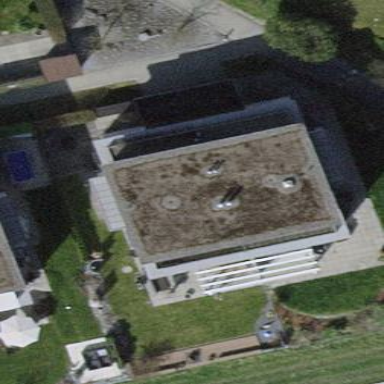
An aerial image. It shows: Terrace building.